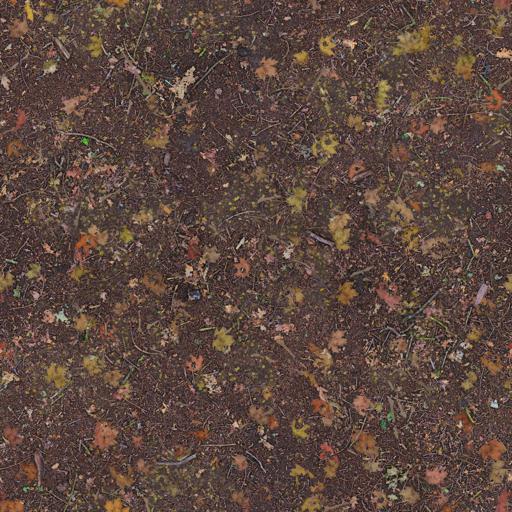
Tags: brown dirt dirty ground leaf leaves mud